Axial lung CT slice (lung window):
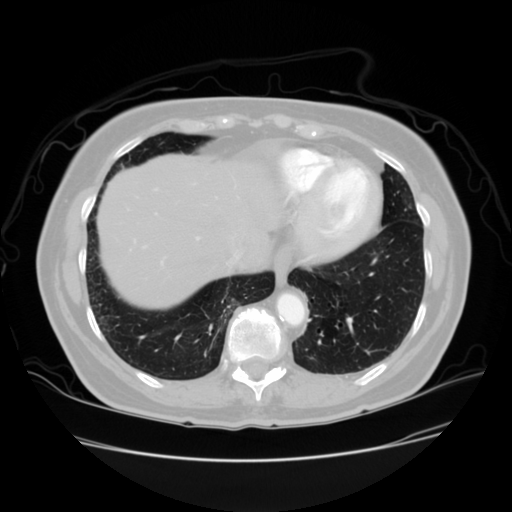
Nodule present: no